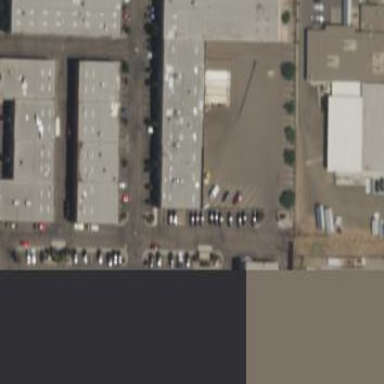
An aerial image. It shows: Commercial area.